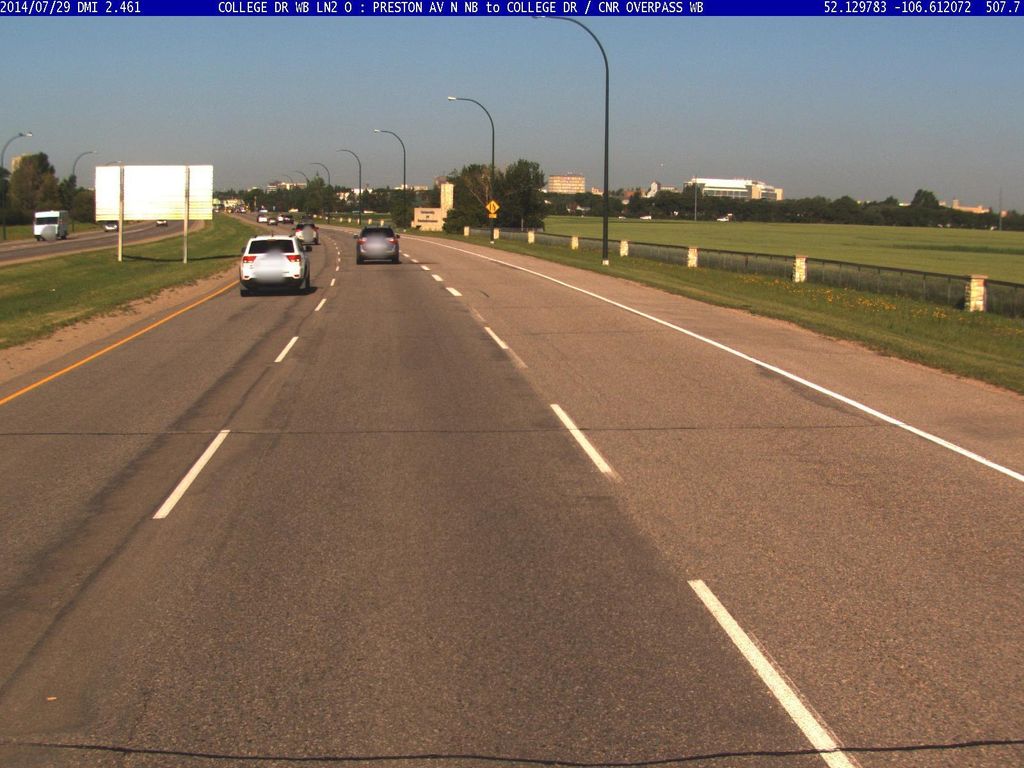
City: saskatoon